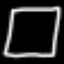
Label: square